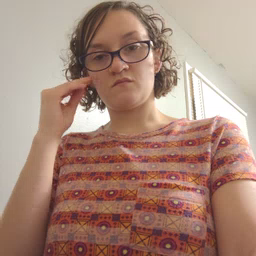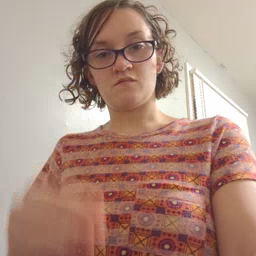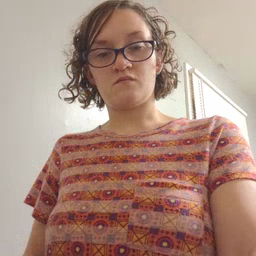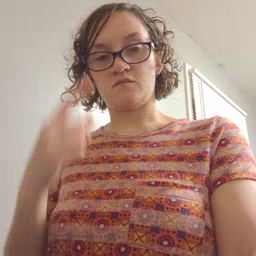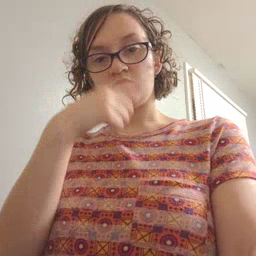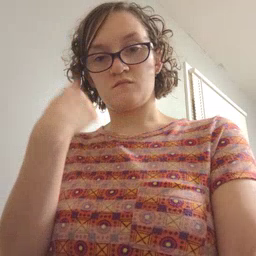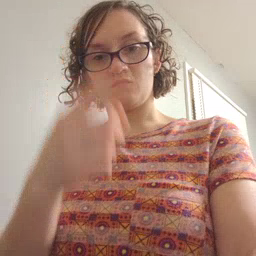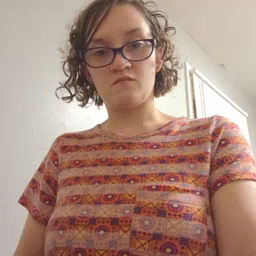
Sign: face